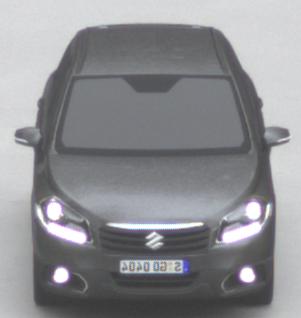
Make: Suzuki
Model: SX4 S-Cross 1.6
Detailed model: SX4 (II) S-Cross
Model produced from: 2013/10
Model produced until: 2015/08
Doors: 5
Color: gray
Road condition: dry road
Daytime: morning or afternoon
Contrast: low contrast